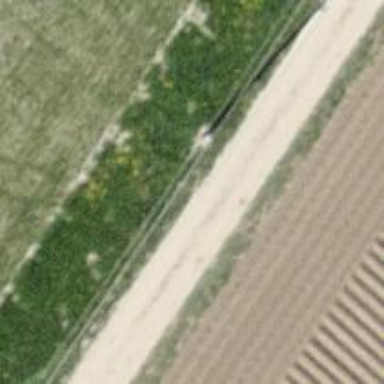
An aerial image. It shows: Power pole.